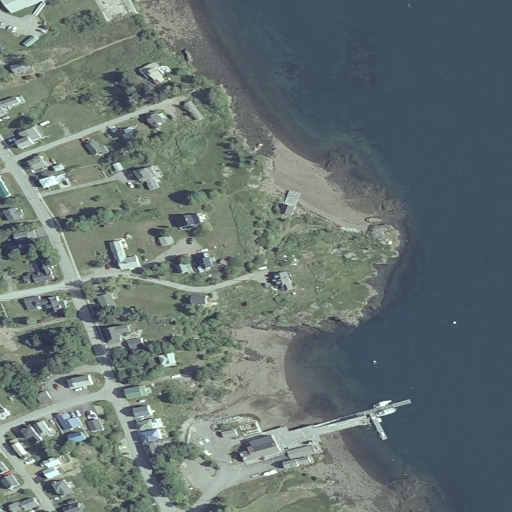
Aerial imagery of cliff(s) in Maine named Todd Head containing open water, medium intensity development, low intensity development, herbaceous wetlands, open development, and barren land